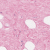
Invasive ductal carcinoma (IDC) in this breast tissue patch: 0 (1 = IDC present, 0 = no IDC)